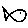
Label: fish